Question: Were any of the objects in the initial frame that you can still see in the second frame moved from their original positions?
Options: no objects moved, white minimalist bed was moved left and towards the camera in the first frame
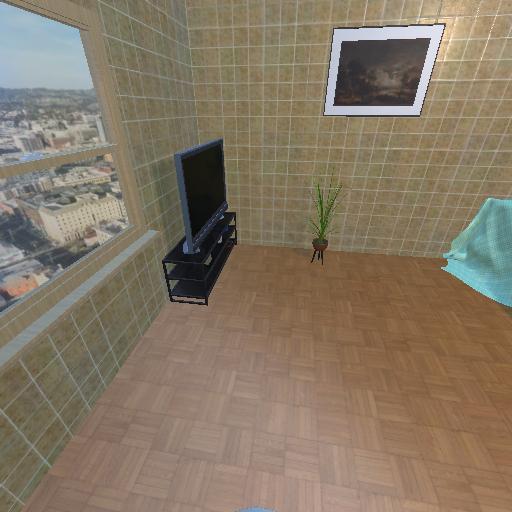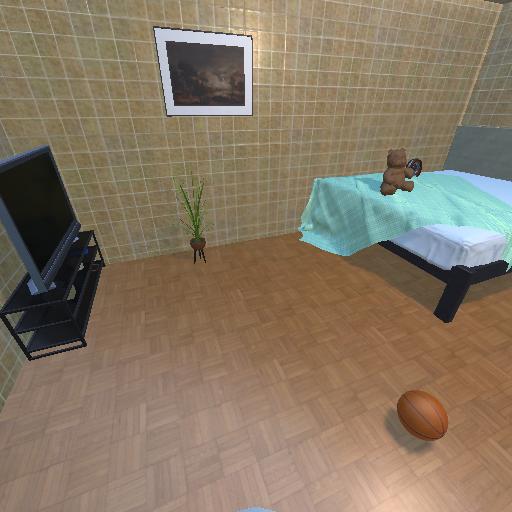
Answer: no objects moved